Interaction volume radius: 5 \u00c5
Interaction volume height: 15 \u00c5
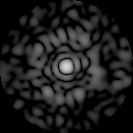
Disorder parameter: 0.8357